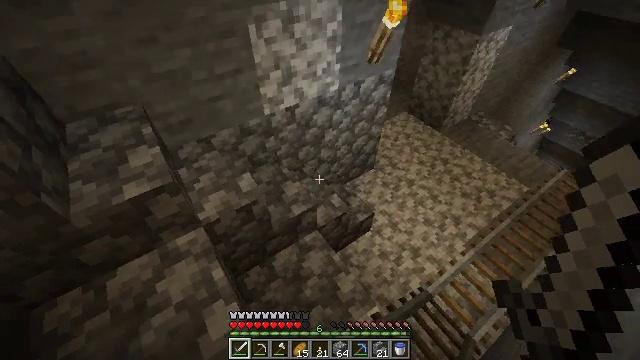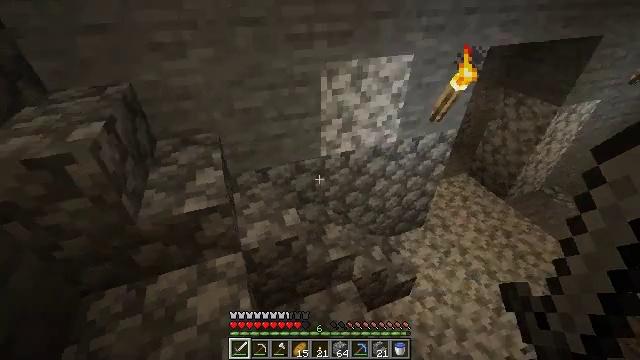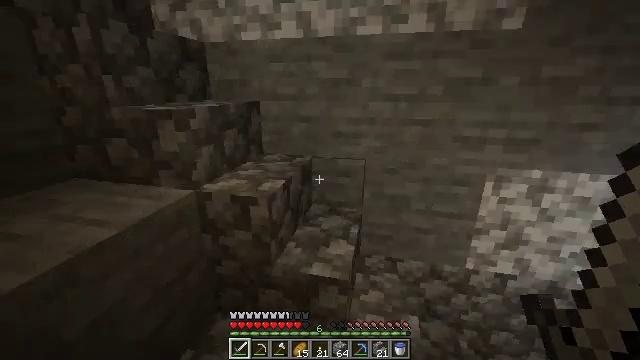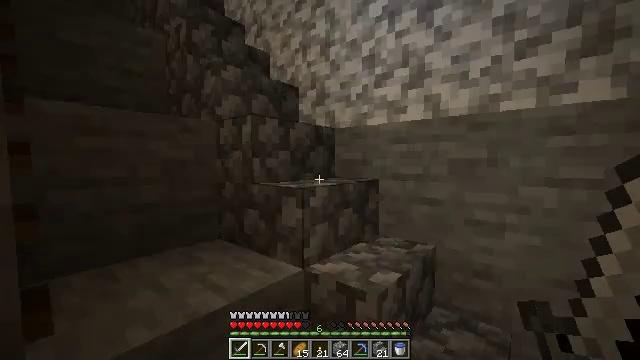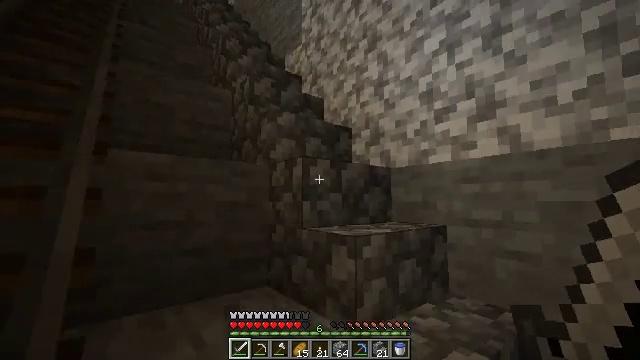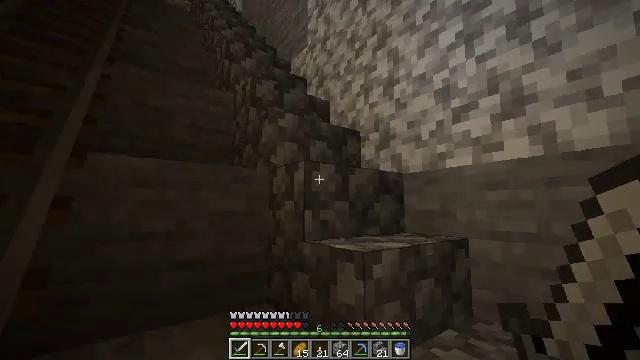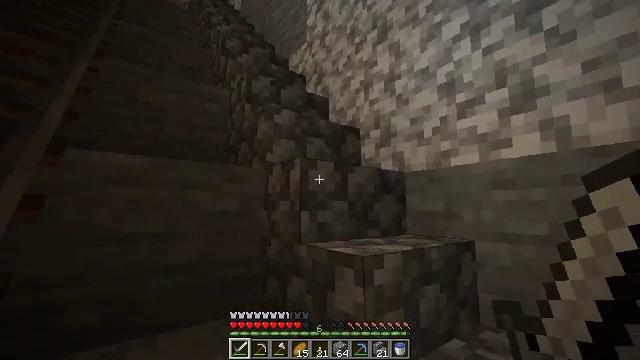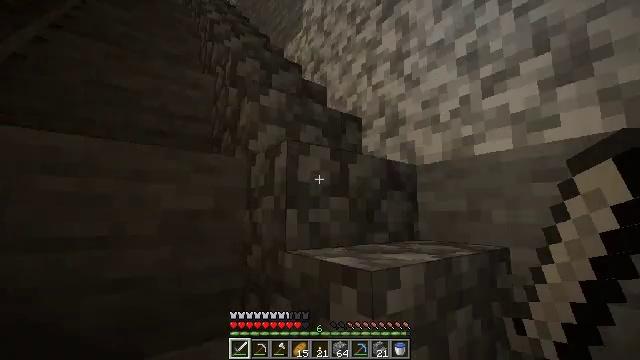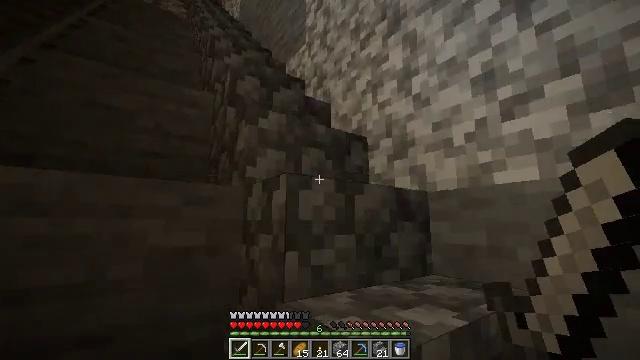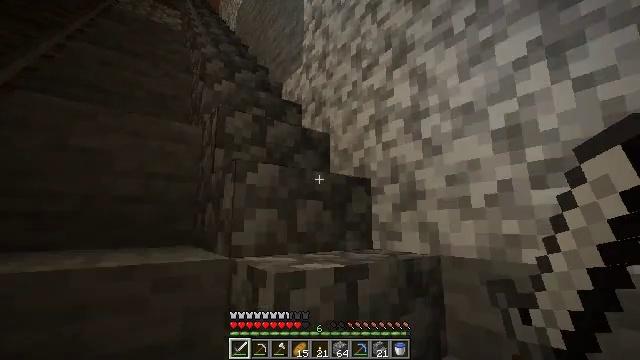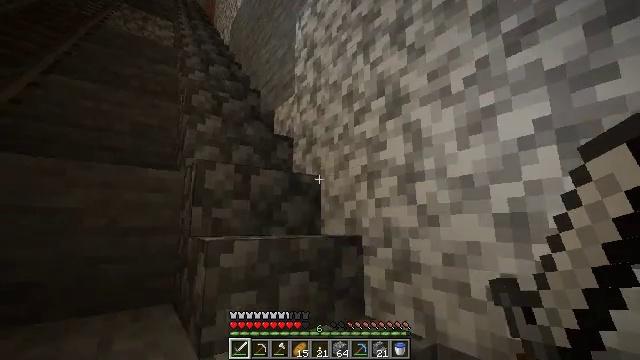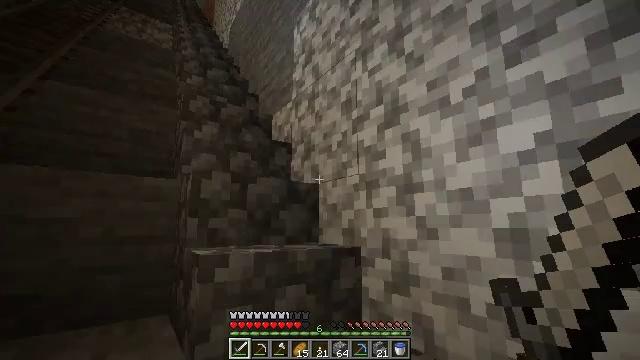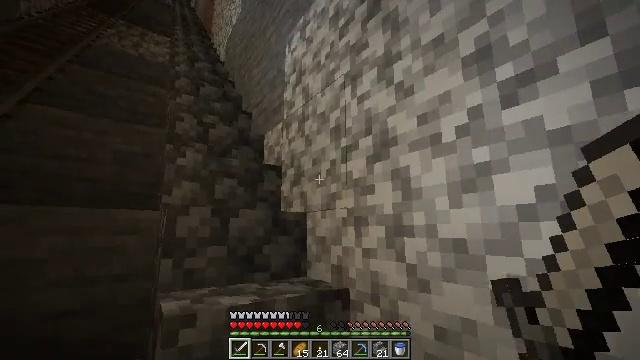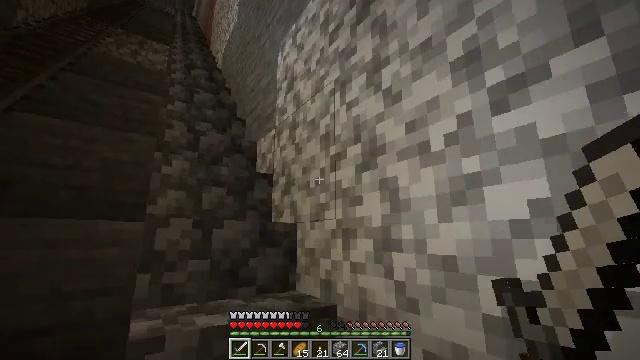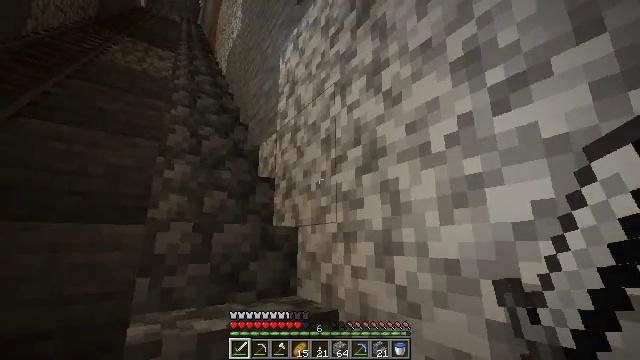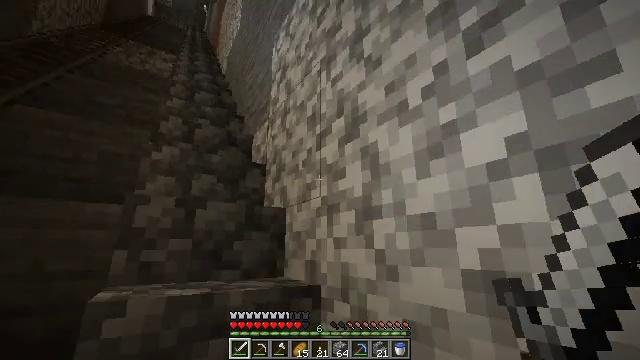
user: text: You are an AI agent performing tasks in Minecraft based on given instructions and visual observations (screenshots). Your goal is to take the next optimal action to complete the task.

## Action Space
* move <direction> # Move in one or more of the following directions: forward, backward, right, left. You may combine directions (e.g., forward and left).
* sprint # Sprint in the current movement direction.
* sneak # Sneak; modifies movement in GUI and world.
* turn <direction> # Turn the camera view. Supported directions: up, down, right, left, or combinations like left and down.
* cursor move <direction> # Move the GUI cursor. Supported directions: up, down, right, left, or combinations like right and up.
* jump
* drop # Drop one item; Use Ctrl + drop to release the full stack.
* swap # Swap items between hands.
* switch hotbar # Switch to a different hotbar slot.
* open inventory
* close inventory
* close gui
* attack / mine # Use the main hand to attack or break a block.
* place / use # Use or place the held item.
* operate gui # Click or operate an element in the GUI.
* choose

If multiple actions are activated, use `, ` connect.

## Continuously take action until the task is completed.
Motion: motion action
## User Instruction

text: Gather stone by using a pickaxe.
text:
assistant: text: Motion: turn left and up
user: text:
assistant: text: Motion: move forward, turn left and up
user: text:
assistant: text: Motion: move forward, turn left and up
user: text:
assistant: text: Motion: move forward, turn left and up
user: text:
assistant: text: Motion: move forward, turn left and up
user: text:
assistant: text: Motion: move forward
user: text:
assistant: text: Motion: move forward, turn up
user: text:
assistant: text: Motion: move forward, turn up, jump
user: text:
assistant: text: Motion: move forward, jump
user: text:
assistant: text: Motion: move forward, jump
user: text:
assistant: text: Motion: move forward, jump
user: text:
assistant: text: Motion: move forward, turn up, jump
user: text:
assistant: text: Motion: move forward, turn up
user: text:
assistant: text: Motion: move forward, turn up
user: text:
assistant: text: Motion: move forward, turn left and up
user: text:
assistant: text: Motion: move forward, turn left and up
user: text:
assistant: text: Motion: move forward, turn left and up
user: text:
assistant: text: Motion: move forward, turn left
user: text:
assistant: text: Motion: move forward, turn left
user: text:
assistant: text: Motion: move forward, turn left and up
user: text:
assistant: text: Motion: move forward, turn left and up
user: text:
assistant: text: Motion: move forward
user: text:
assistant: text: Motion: move forward
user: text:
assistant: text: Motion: move forward
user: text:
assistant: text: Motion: move forward
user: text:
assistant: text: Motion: move forward
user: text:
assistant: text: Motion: move forward
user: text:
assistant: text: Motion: move forward
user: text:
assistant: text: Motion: move forward
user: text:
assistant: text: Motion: move forward, turn right and up